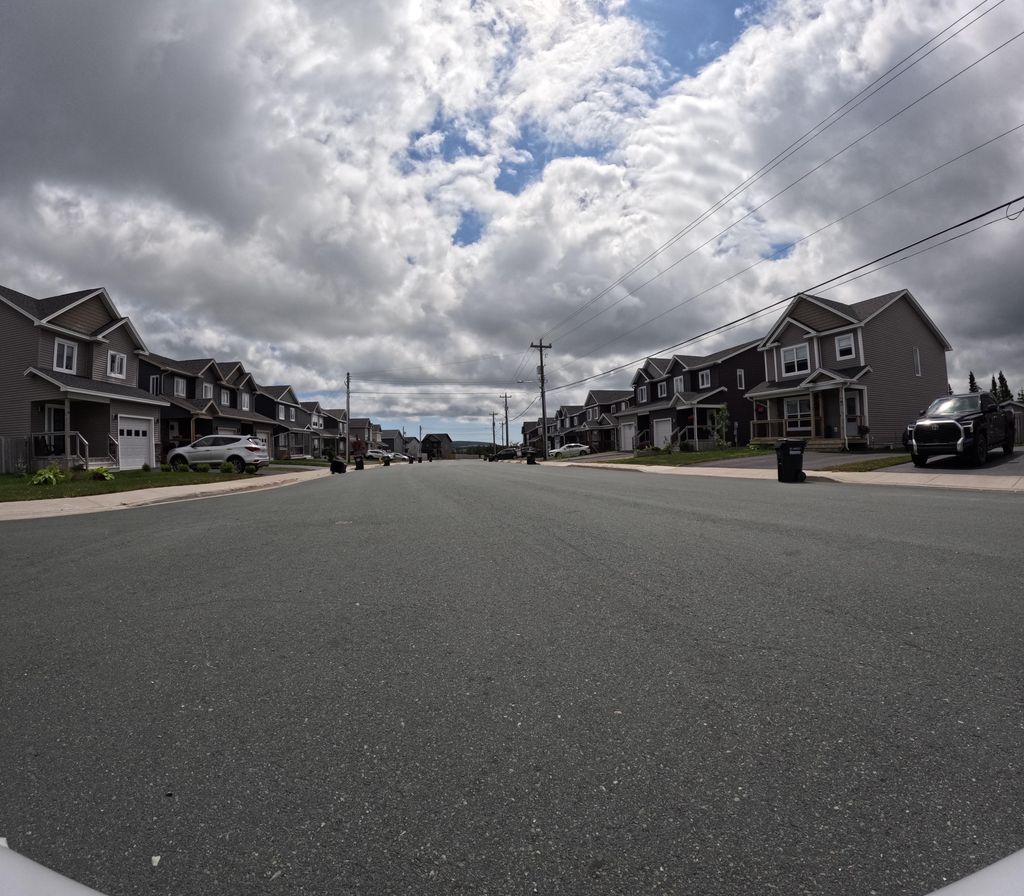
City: st_johns